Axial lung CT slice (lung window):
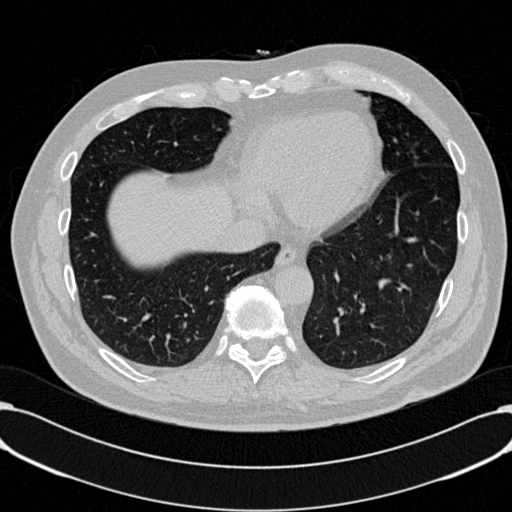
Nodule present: no